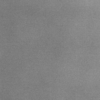
Label: dusty